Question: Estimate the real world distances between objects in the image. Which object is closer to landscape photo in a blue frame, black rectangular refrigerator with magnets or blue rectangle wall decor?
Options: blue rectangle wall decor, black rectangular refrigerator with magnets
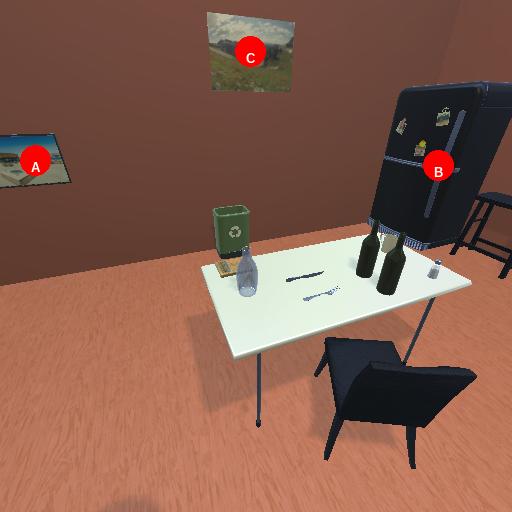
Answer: blue rectangle wall decor